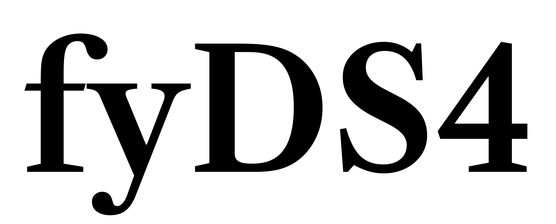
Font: LibreCaslonText_SemiBold